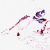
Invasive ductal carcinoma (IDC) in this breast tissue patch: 0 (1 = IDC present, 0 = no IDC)